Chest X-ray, PA view. Patient: 46 years old, sex F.
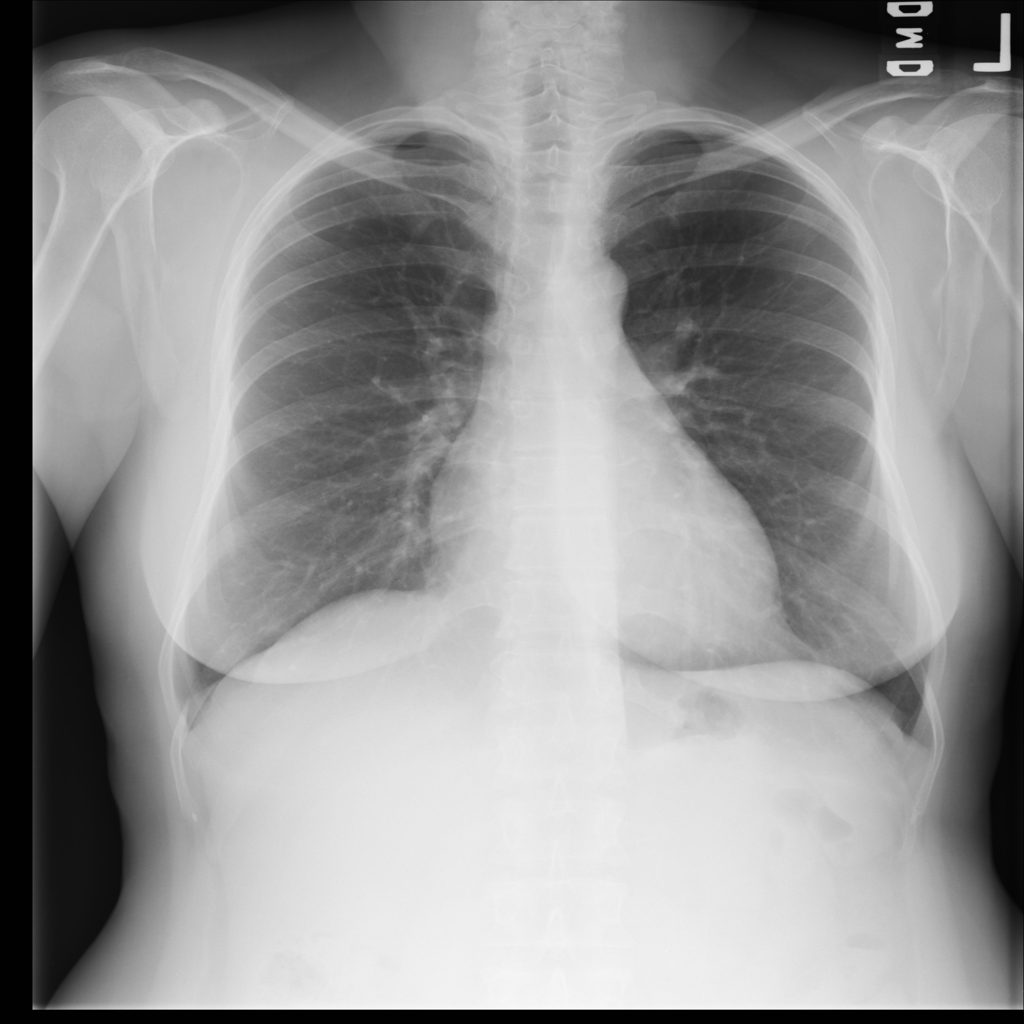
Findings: Infiltration